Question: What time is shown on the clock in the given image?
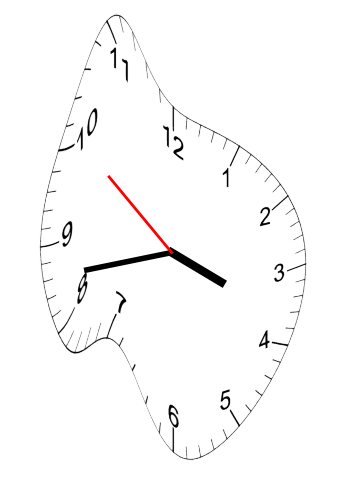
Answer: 03:42:51